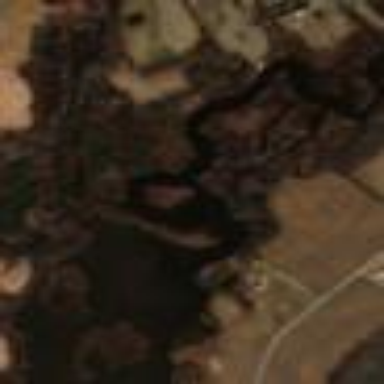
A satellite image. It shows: Marsh wetland.